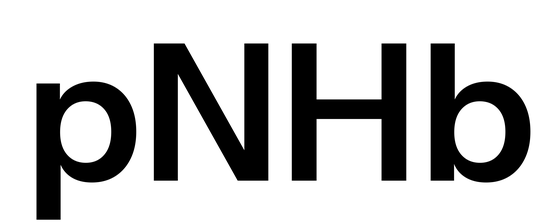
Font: InstrumentSans_SemiBold